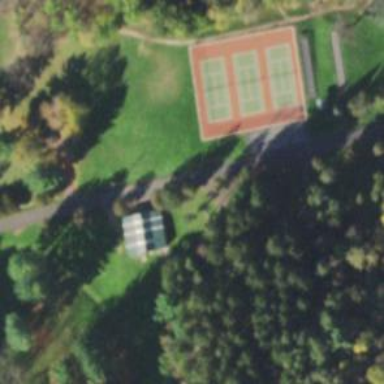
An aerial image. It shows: Disc golf tee area.